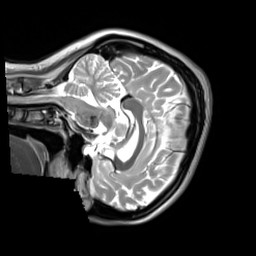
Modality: T2w
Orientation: sagittal
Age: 24
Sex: female
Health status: ill
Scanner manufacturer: siemens
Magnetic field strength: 3 T
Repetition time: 2.8 s
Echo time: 0.326 s